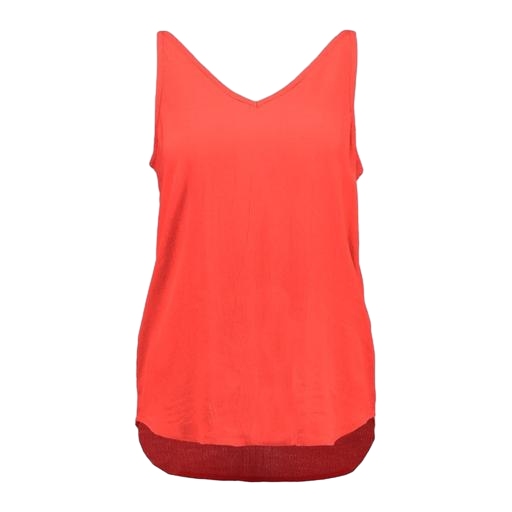
red plus size v-neck top only macy, red avalon v-neck sleeveless top, red supima long boyfriend tank, white background